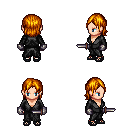
a pixel art fantasy rpg character, female body template, human, light skin, gray robe, teal pants, dark blonde long bangs hairstyle, metal gloves, ghillies, dagger, four views (front, back, left, right), 2x2 character sprite sheet, small pixel art, hard edges, no anti-aliasing